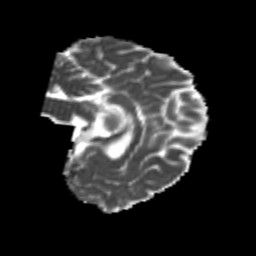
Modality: MD
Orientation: sagittal
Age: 20
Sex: female
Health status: healthy
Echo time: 0.074 s